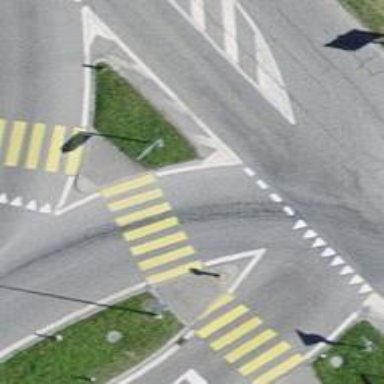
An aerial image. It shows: Zebra crossing on the road.